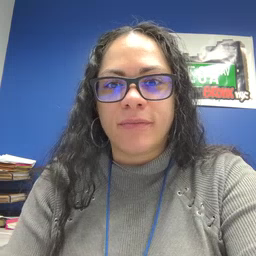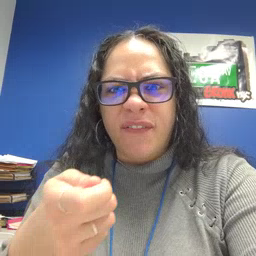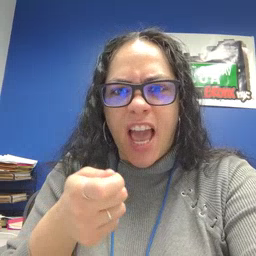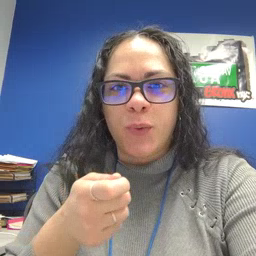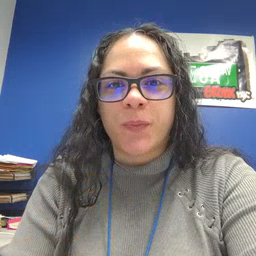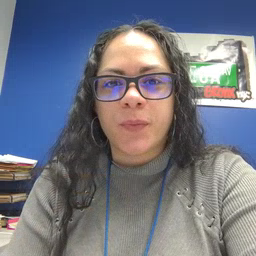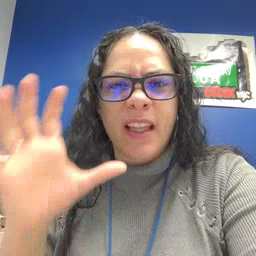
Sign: vacuum